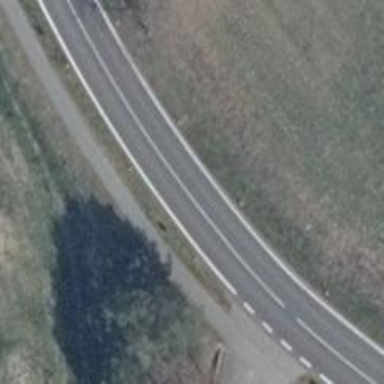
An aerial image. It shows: Secondary road with asphalt surface.